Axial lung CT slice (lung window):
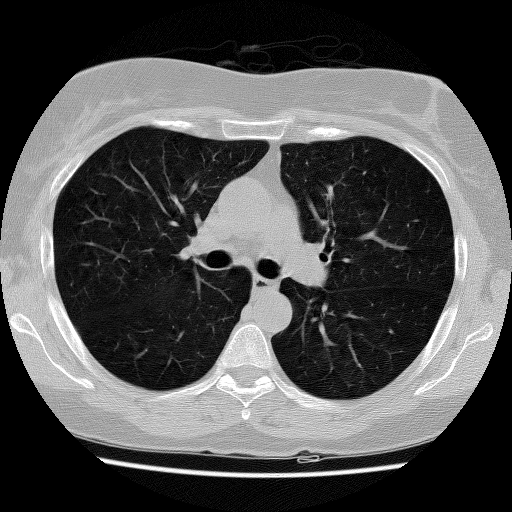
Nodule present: no